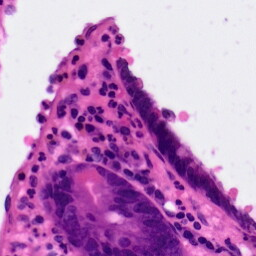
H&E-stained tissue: Pancreatic